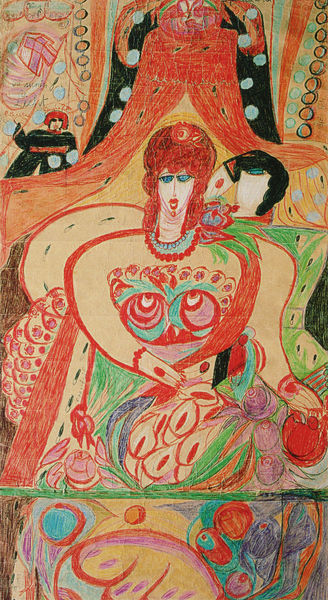
Titel: Cloisonné de théâtre (Ausschnitt)
Künstler: Aloïse Corbaz
Standort: Lausanne
Institution: Privatsammlung
Schlagwörter: blau, frauen, bunt, frau, kleid, schwarz, zeichnung, dame, rot, porträt, sessel, bühne, kette, harem, baldachin